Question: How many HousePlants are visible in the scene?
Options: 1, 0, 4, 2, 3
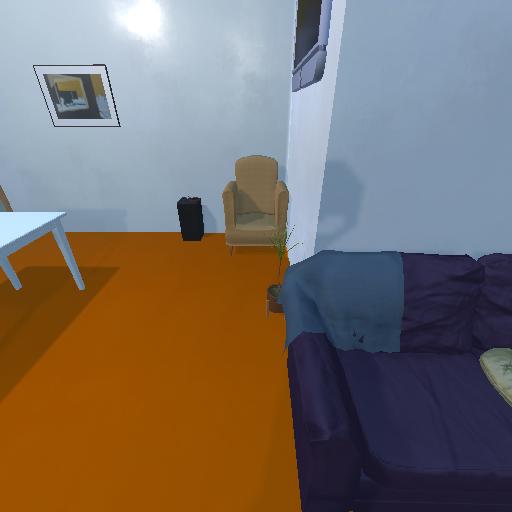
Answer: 1